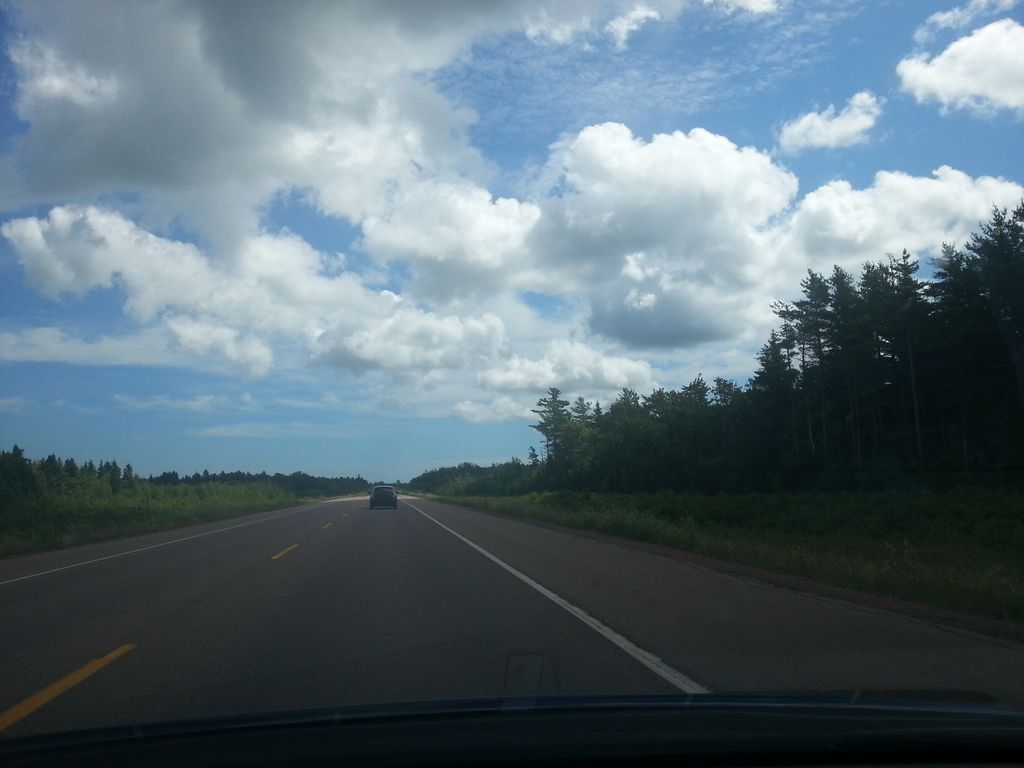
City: charlottetown